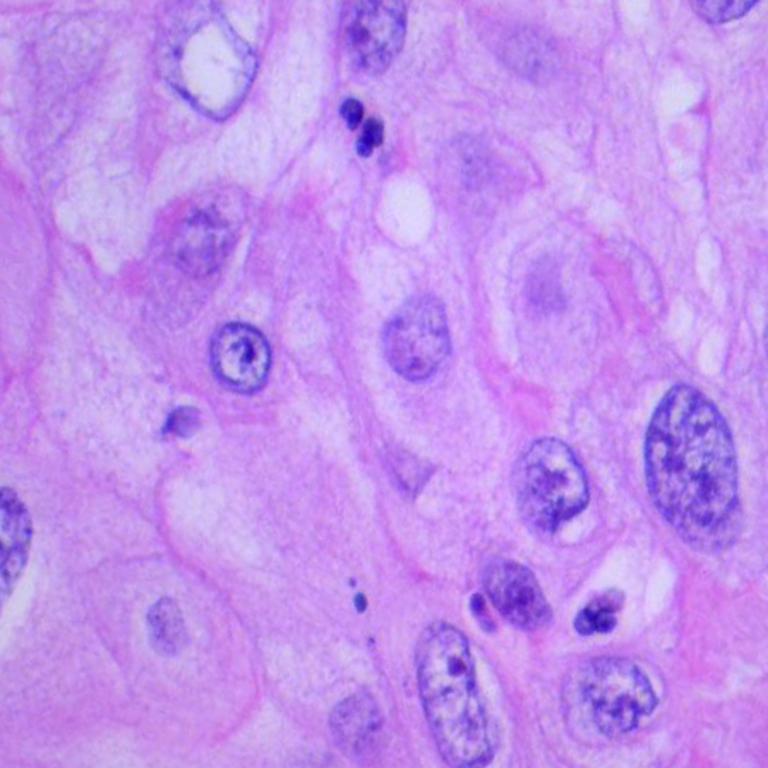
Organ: lung
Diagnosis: squamous carcinomas